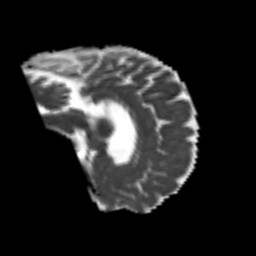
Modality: MD
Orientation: sagittal
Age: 68
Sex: male
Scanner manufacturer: siemens
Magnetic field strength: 3 T
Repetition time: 4.999 s
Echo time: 0.07946 s